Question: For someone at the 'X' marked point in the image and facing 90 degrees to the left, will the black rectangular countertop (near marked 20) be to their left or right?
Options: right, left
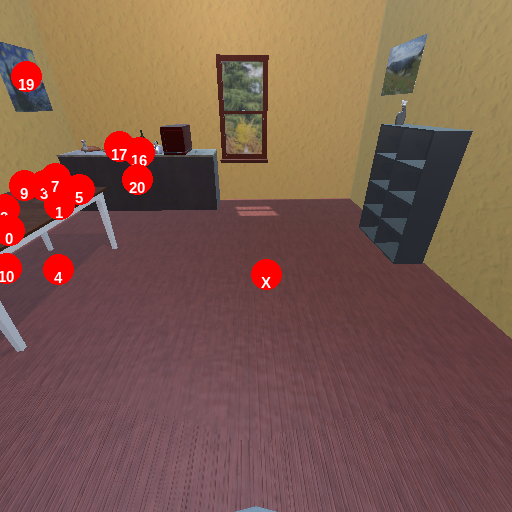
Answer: right